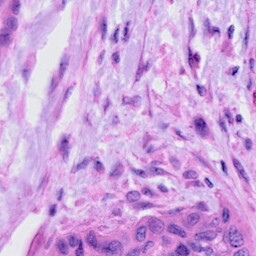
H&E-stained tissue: Cervix